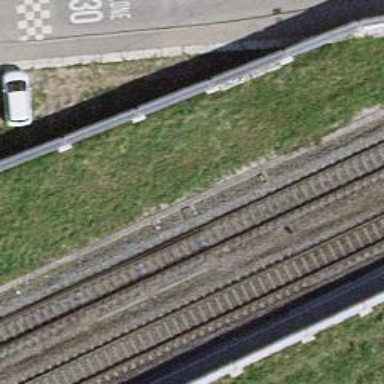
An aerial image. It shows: Railway switch.